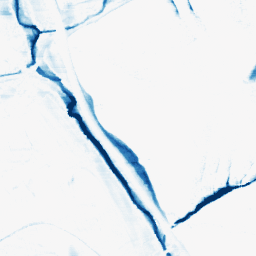
Category: morphological
Decomposition family: morphological_rect
Decomposition parameters: operation: closing
width: 20
height: 5
Upsampling method: quintic
Upsampling parameters: scale: 4
Upsampling scale: 4